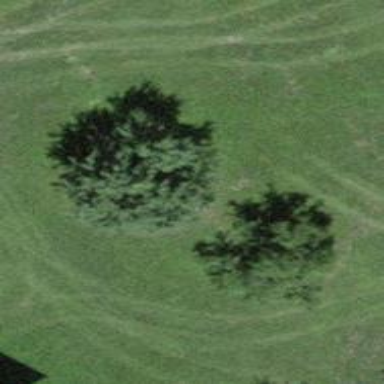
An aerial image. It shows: Single tag "natural: tree."